Question: I have a div background image in the bottom right corner of my page. The problem is when I zoom out there is a small space that appear between it and the right and bottom of the page. I'm not sure why it's doing this.
I'm still kind of new at this, but any help you can give, I would really appreciate.
Below is an image showing the changes as I zoom, and my relevant html/css

This is my html
'''
<div id="bottom_bar">
<p>COPYRIGHT DAVIDMORRIS ©️ 2014 | <a href="index.html">NEWSLETTER</a> | <a href="index.html">FACEBOOK</a>
<span class="right">DESIGN: PROMISE LAND PARTNERS</span>
</p>
</div>
<a href="index.html">
<div id="portfolio"></div>
</a>
</body>
'''
and This is the CSS
'''
#portfolio {
background-image: url(img/portfoliopanel.png);
background-repeat: no-repeat;
height: 117px;
width: 198px;
position: absolute;
bottom: 27px;
right: 0%;
margin: 0;
padding: 0;
}
#portfolio:hover {
background-image: url(img/portfolio_pushed.png);
}
'''
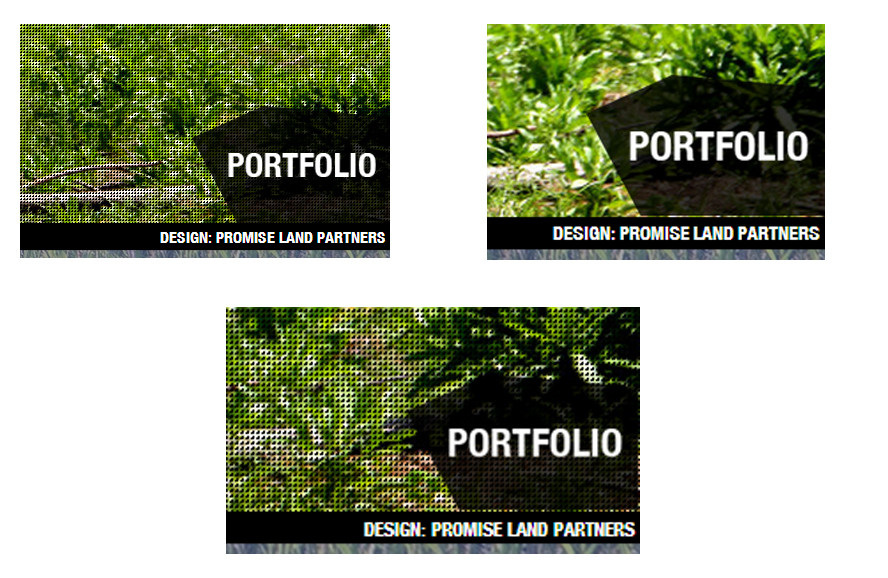
Answer: i think this way is useful for you, here i mentioned .nauture_image class DIV is that nature image background div, you just use that parent of #portfolio Div lyk this:
HTML
'''
<div class="nature_image">
<a href="index.html">
<div id="portfolio"></div>
</a>
</div>
<div id="bottom_bar">
<p>COPYRIGHT DAVIDMORRIS ©️ 2014 | <a href="index.html">NEWSLETTER</a> | <a href="index.html">FACEBOOK</a>
<span class="right">DESIGN: PROMISE LAND PARTNERS</span>
</p>
</div>
</body>
'''
then use the css lyk below, u should give position:relative and mention specific height for parent div( .nature_image div), then also give postion: absolute and bottom:0; for child #portfolio ID div
CSS:
'''
.nature_image{
background-image: url(img/nauture_image_bg.png);
background-repeat: no-repeat;
height: 480pxpx;
width: 100%px;
position: relative;
left:0;
top: 0;
margin: 0;
padding: 0;
}
#portfolio {
background-image: url(img/portfoliopanel.png);
background-repeat: no-repeat;
height: 117px;
width: 198px;
position: absolute;
bottom: 0px;
right: 0%;
margin: 0;
padding: 0;
}
'''
I believe this is usefull for you,
Thanks
Senthil